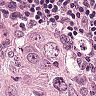
Metastatic tissue present: yes